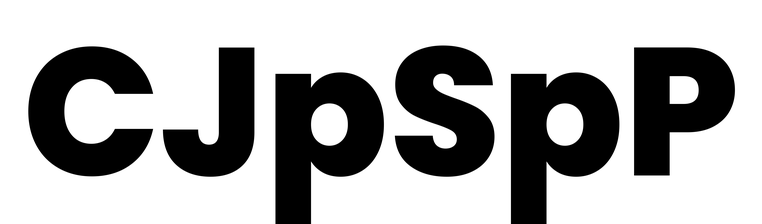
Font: Poppins-ExtraBold